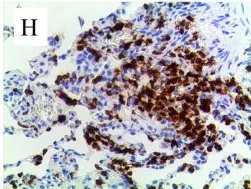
Immunohistochemical analyses for p110delta, CD3, and CD20. Many inflammatory cells infiltrated around the airway and in the lung parenchyma (H, I, K, L). CD3+ T cells. Brown signal).
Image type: pathology (immunostaining)